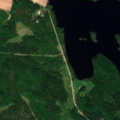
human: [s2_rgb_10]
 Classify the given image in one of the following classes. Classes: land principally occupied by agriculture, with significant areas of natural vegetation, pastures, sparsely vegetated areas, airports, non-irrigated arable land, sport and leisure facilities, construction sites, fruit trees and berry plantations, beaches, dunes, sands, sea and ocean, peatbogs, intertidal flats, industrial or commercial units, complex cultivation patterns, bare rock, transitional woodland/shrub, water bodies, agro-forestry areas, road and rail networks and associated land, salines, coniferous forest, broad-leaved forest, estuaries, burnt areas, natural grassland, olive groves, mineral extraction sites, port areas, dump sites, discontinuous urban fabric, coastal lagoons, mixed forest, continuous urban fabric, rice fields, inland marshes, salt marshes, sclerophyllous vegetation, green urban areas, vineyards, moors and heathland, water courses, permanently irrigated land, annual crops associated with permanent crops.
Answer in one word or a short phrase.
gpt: mixed forest, transitional woodland/shrub, water bodies